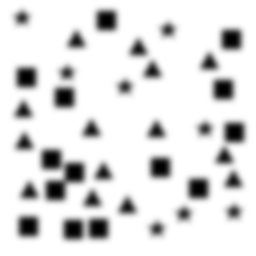
Squares: 14
Triangles: 14
Stars: 8
Total shapes: 36